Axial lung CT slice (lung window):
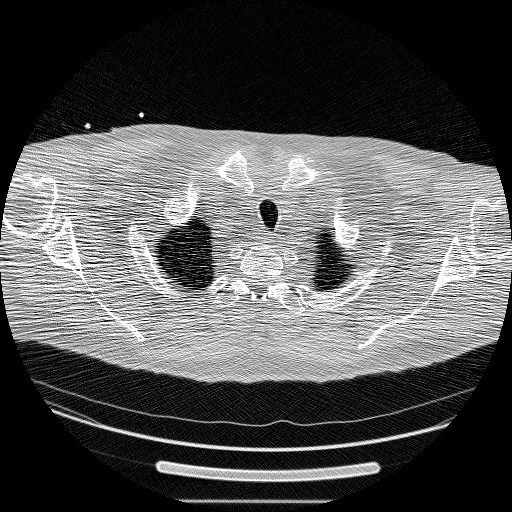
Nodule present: no